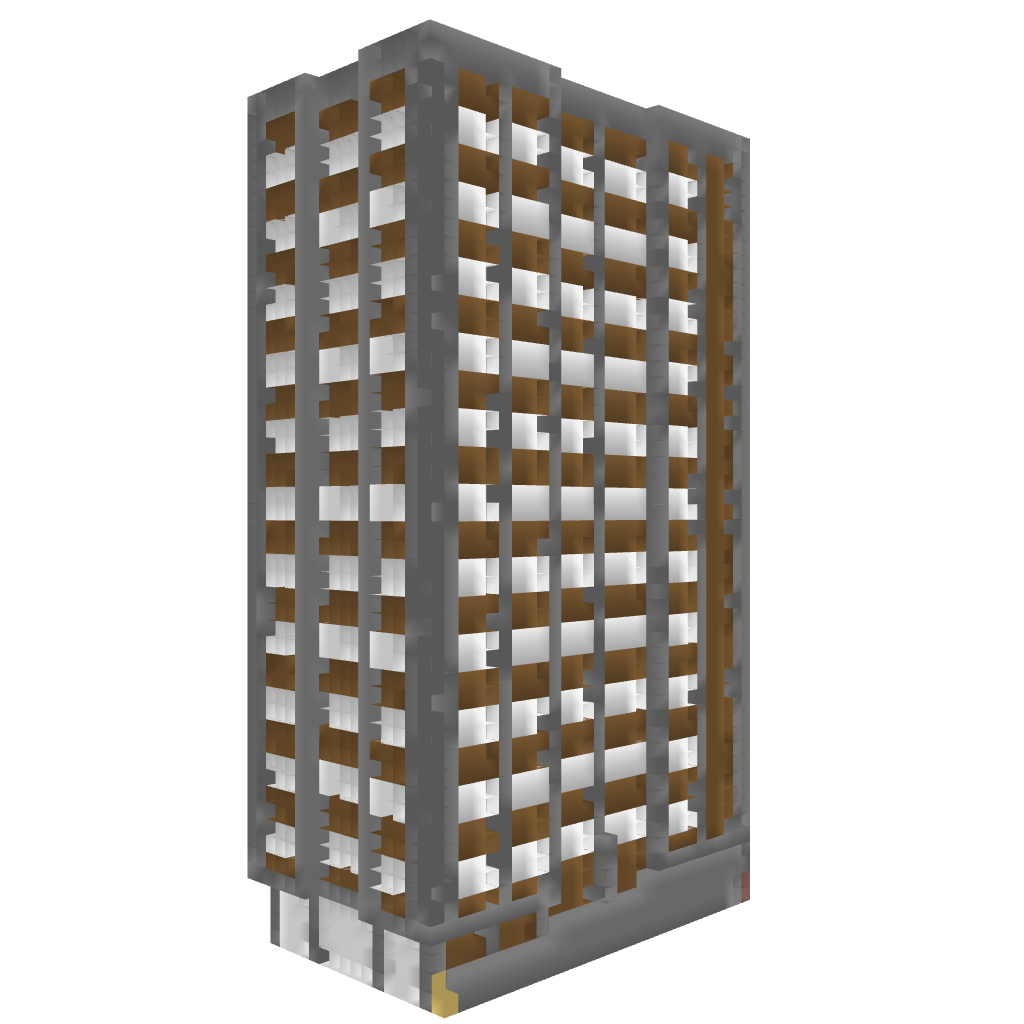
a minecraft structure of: BankHQ bad low quality